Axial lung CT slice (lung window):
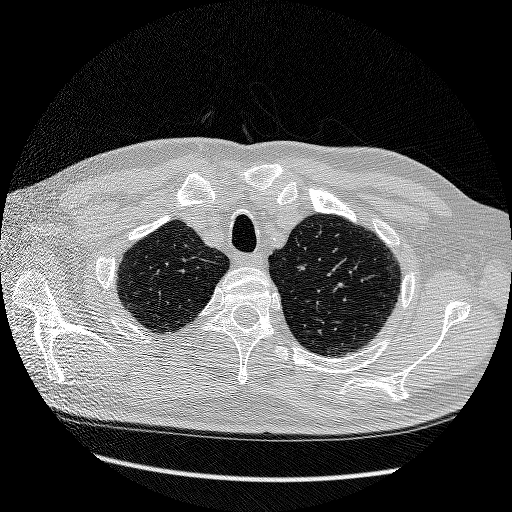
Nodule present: no